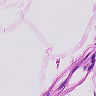
Metastatic tissue present: no